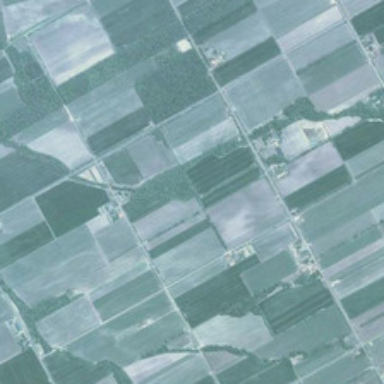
Many pieces of farmlands are together .